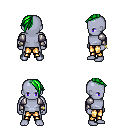
a pixel art fantasy rpg character, male body template, dark elf, purple skin, steel arm armor, gold greaves, green long mohawk hairstyle, bracelets, four views (front, back, left, right), 2x2 character sprite sheet, small pixel art, hard edges, no anti-aliasing